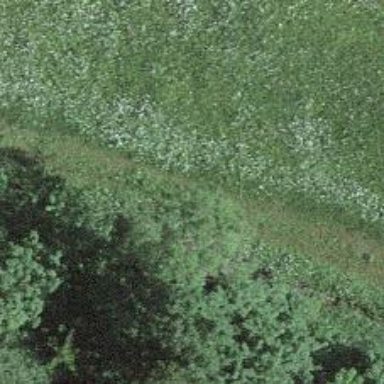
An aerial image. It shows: Track with grade3 tracktype.